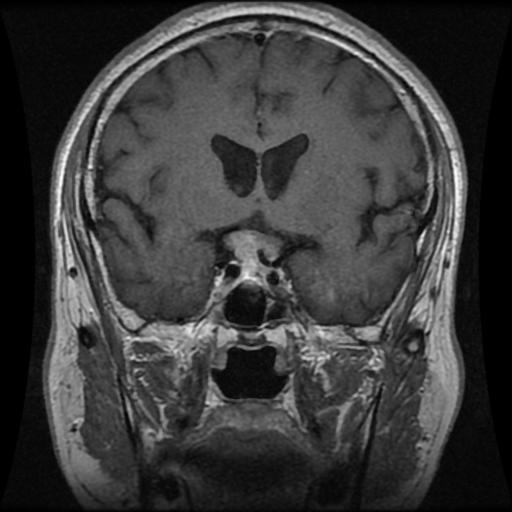
Label: pituitary